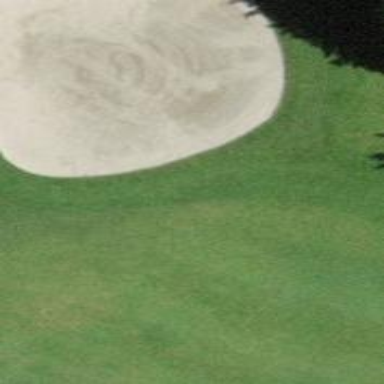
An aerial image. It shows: Sandy area is golf bunker.